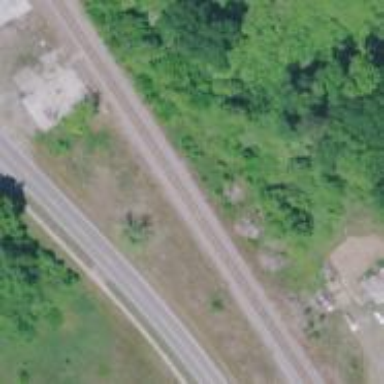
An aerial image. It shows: Railway track.